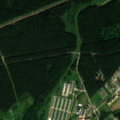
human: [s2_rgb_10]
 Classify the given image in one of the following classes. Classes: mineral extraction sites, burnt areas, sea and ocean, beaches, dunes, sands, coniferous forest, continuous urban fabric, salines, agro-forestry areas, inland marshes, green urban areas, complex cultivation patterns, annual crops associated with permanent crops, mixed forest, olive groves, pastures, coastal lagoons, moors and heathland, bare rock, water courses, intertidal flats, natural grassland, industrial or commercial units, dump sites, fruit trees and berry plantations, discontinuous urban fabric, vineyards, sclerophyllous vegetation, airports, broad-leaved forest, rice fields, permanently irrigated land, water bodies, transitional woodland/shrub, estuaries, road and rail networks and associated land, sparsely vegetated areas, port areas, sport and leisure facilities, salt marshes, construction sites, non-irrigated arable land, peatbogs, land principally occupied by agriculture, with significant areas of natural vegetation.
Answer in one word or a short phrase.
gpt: discontinuous urban fabric, industrial or commercial units, complex cultivation patterns, land principally occupied by agriculture, with significant areas of natural vegetation, coniferous forest, mixed forest